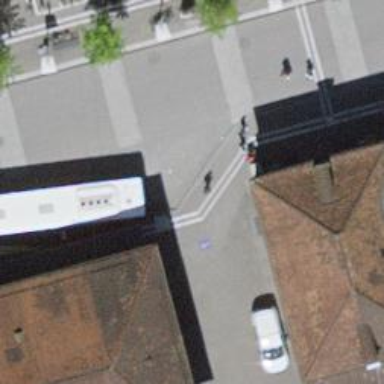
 serving as platform for public transportation."